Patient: sex F, age 66
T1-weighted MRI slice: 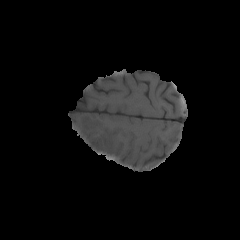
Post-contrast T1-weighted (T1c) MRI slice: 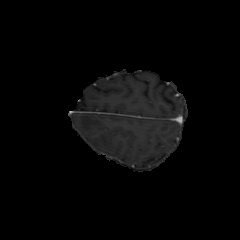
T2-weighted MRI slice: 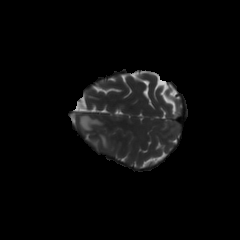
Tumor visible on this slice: yes
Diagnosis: Glioblastoma, IDH-wildtype
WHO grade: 4